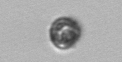
Label: Dinophyceae